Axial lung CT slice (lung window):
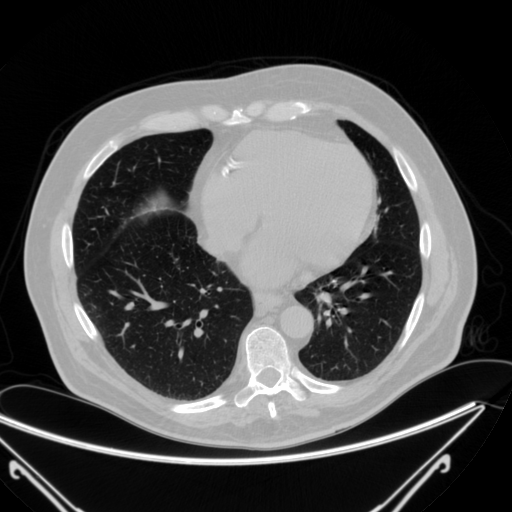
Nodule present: no